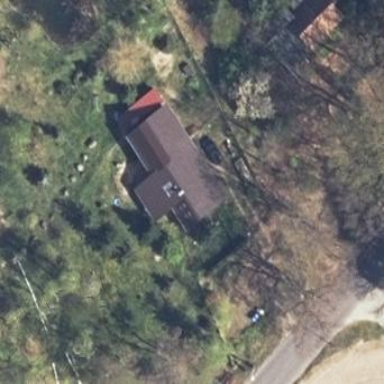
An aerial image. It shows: Detached building.